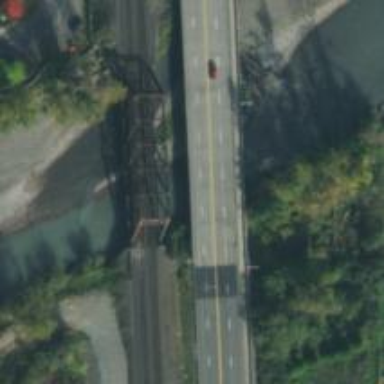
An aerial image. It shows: Railway bridge.